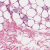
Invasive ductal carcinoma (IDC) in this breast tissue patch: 0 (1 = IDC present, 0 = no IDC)